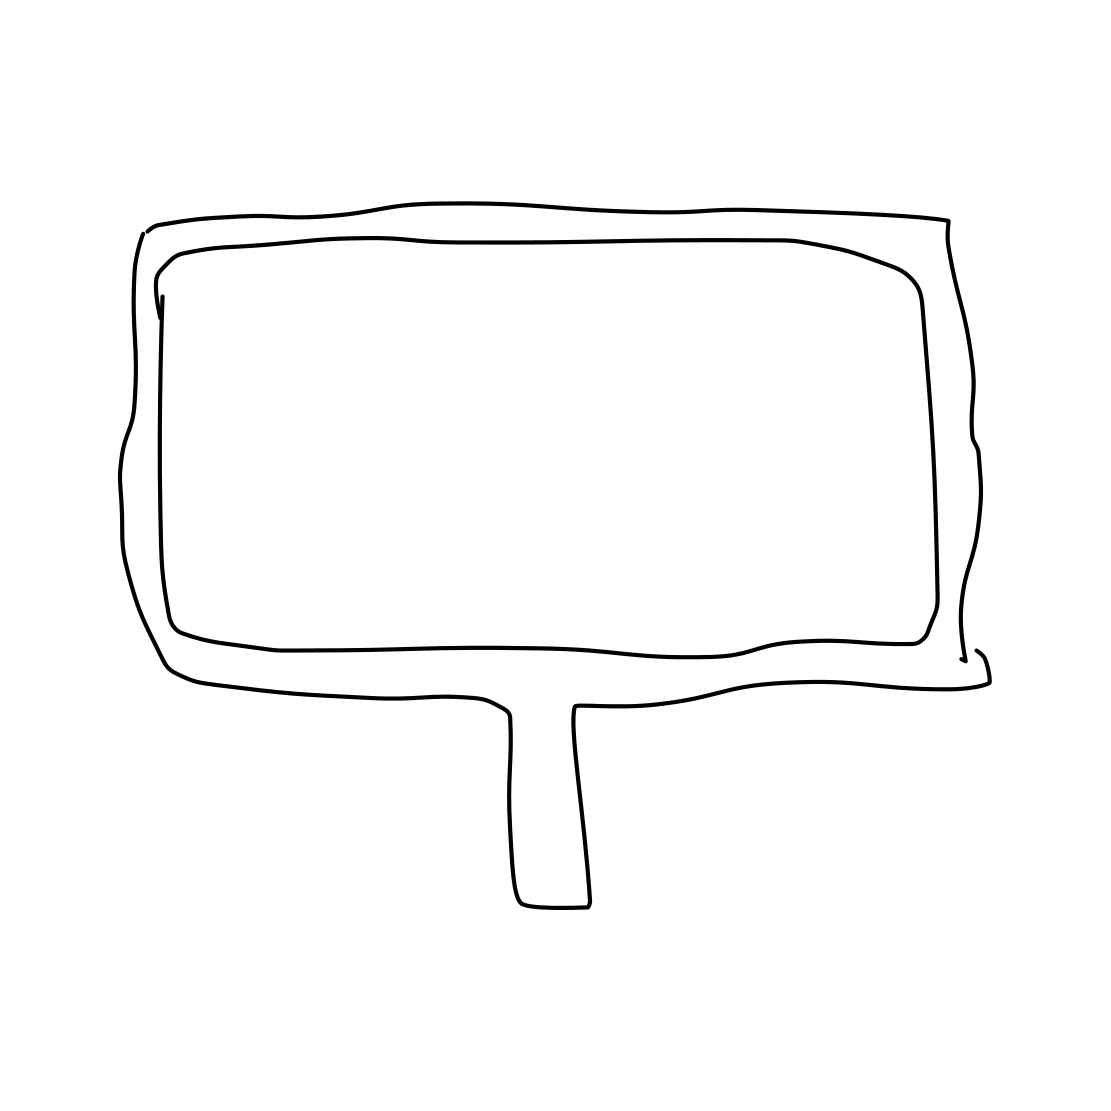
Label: computer monitor